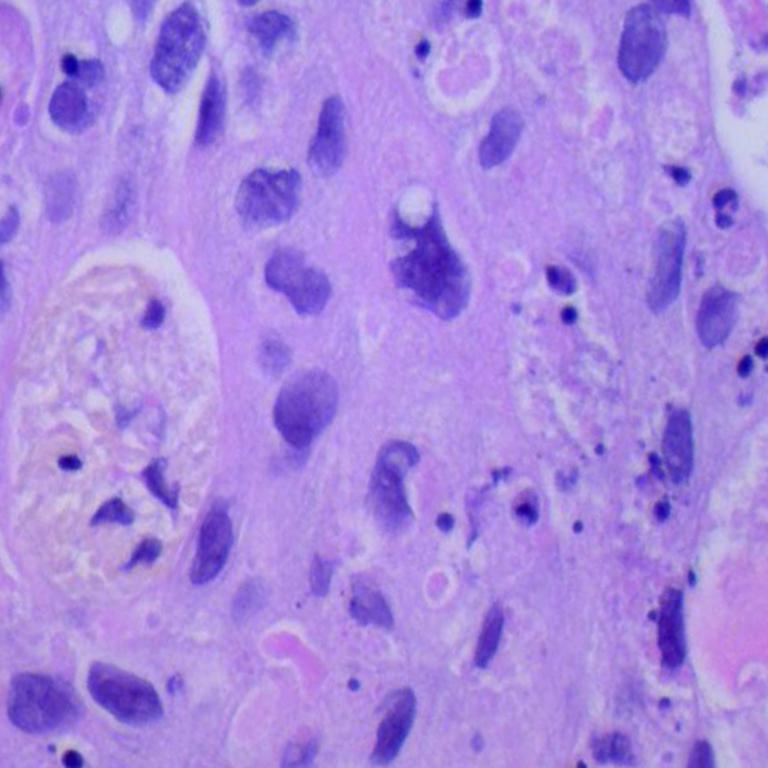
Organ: lung
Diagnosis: squamous carcinomas